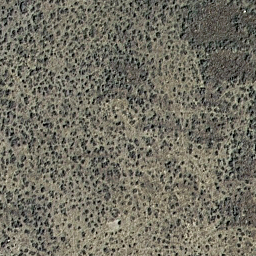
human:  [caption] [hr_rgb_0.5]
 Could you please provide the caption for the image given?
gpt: Lots of plants scattered in the loess ground. .

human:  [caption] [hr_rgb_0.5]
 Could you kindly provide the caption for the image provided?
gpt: This is a chaparral .

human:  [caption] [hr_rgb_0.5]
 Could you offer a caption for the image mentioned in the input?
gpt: Lots of plants scattered on the ground. .

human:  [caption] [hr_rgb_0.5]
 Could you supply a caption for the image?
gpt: There are some grey plants scattered on the ground .

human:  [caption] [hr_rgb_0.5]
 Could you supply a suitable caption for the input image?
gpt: Some grey plants are scattered in the loess ground .